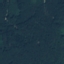
Land use / land cover: Forest